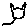
Label: cat